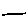
Label: line